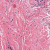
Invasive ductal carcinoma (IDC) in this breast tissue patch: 0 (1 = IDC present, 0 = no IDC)